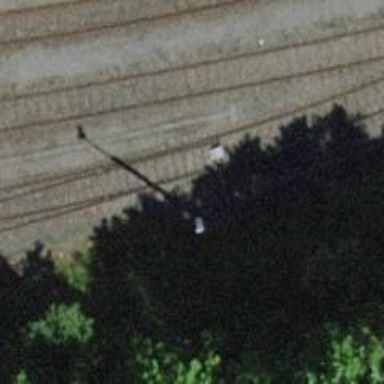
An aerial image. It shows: Railway switch.